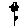
Label: flower